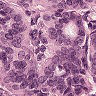
Metastatic tissue present: yes